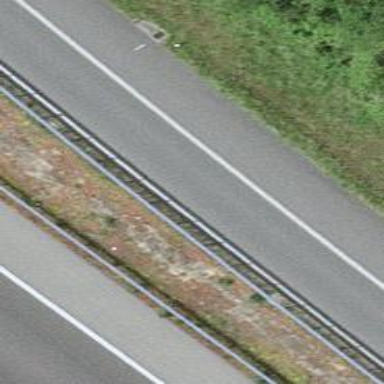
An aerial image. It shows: Asphalt motorway link.